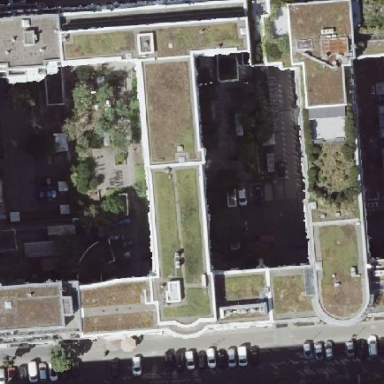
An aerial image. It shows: Office building.